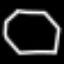
Label: octagon